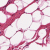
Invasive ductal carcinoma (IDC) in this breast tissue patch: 0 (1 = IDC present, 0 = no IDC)